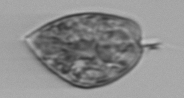
Label: Prorocentrum_micans